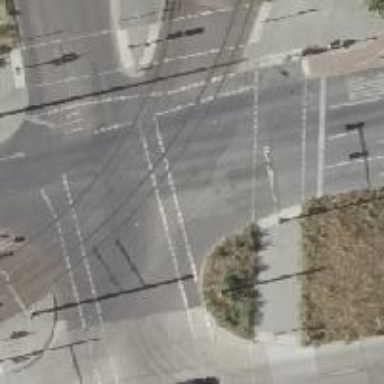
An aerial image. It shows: Tram level crossing on railway.